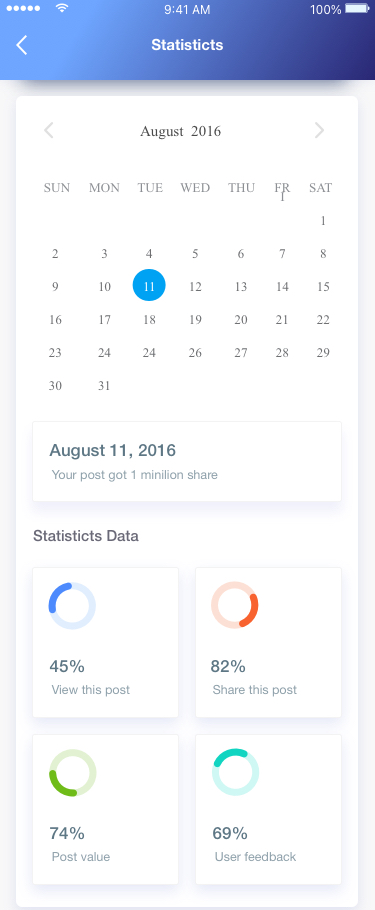
Text in this UI design:
Statisticts
August  2016

2
9
16
23
30
SUN
MON
TUE
WED
THU
FRI
SAT

3
10
17
24
31

4
11
18
24

5
12
19
26

6
13
20
27

7
14
21
28

1
8
15
22
29

45%
View this post
82%
Share this post
74%
Post value
69%
User feedback
Statisticts Data
August 11, 2016
Your post got 1 minilion share